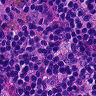
Metastatic tissue present: no